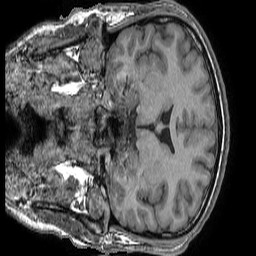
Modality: T1w
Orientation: sagittal
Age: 23
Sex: male
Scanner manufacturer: philips
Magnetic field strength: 1.5 T
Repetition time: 6.702 s
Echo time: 3.056 s